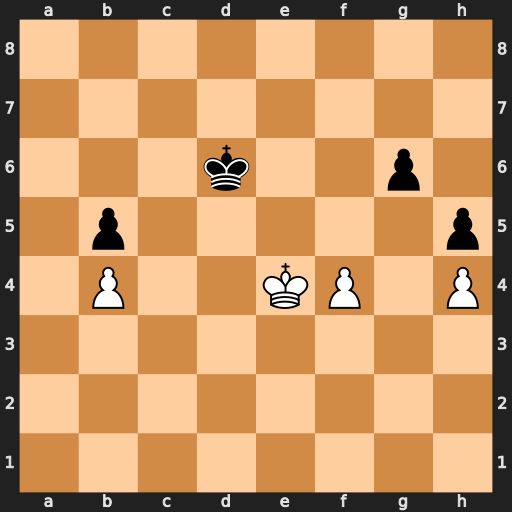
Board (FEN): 8/8/3k2p1/1p5p/1P2KP1P/8/8/8
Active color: w
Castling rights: -
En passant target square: -
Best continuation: Kd4 Ke6 Kc5 Kf5 Kxb5